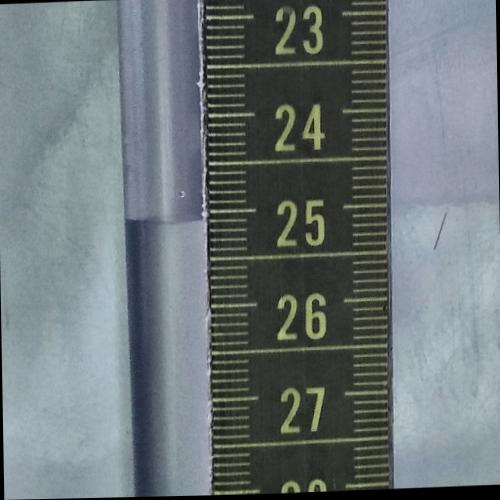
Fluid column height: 25.1 cm